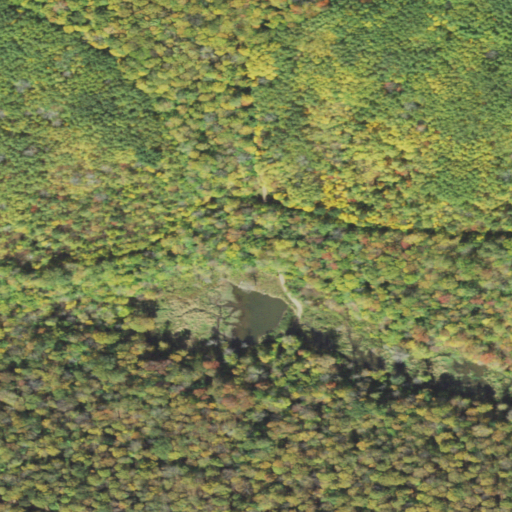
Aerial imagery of valley in Pennsylvania named Button Hollow containing deciduous forest, open development, pasture, and shrub